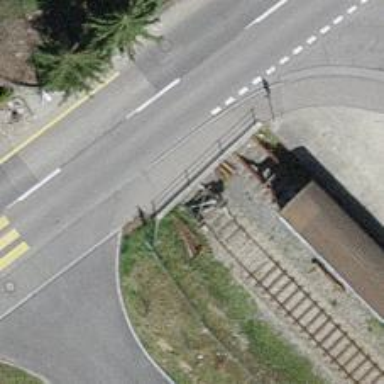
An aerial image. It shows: Railway buffer stop.